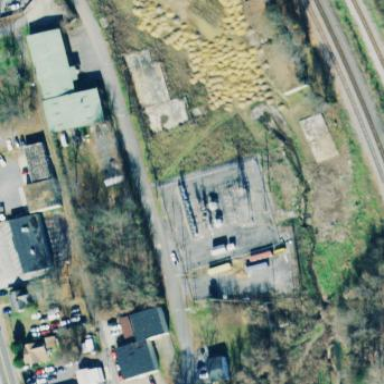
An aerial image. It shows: Distribution power substation secured by fence.